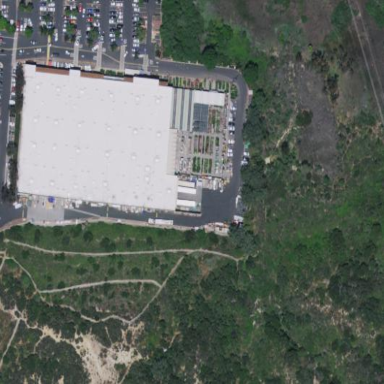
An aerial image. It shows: Retail building.